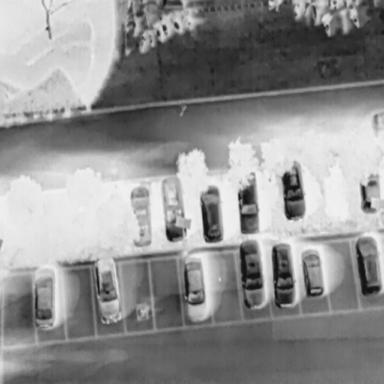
There are 13 Cars in the infrared image.